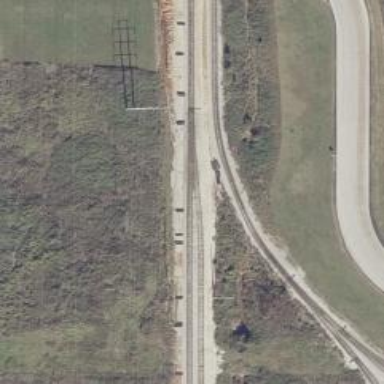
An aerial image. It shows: Railway spur service.